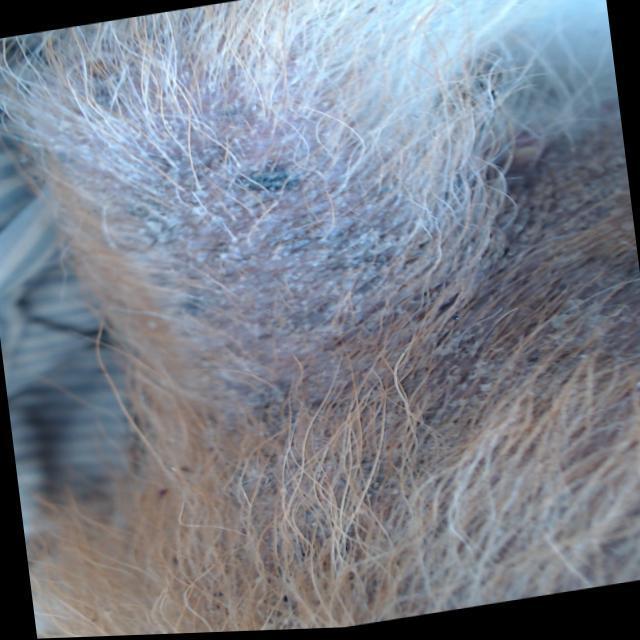
Canine demodicosis (Demodex mange) — caused by Demodex canis mites. Presents with alopecia, follicular papules, pustules, and comedones. Often localized on face and forelimbs.